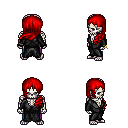
a pixel art fantasy rpg character, male body template, skeleton, gray robe, magenta pants, red left-swept hairstyle, bracelets, four views (front, back, left, right), 2x2 character sprite sheet, small pixel art, hard edges, no anti-aliasing